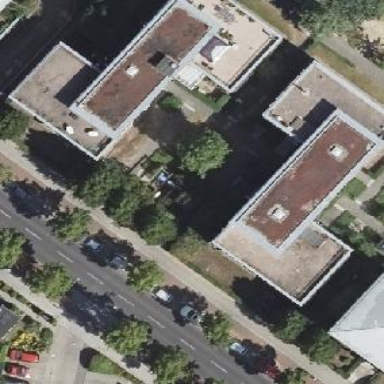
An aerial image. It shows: Flat-roofed apartment building.